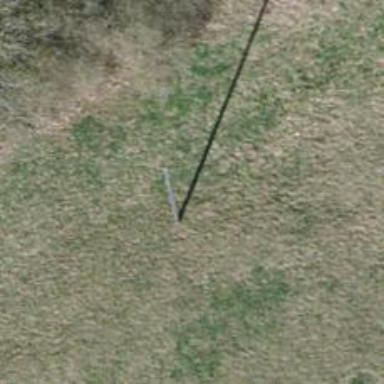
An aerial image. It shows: Minor power line.